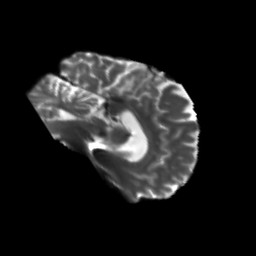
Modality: T2w
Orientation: sagittal
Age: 49
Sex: male
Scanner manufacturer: siemens
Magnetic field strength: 3 T
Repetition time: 5.25 s
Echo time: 0.08 s